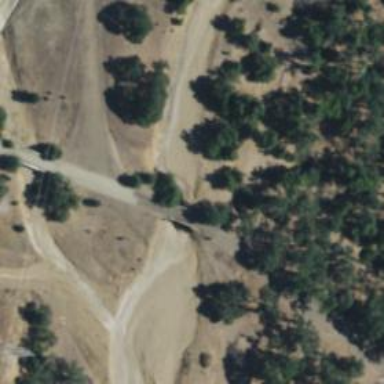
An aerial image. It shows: Unclassified road with bridge.